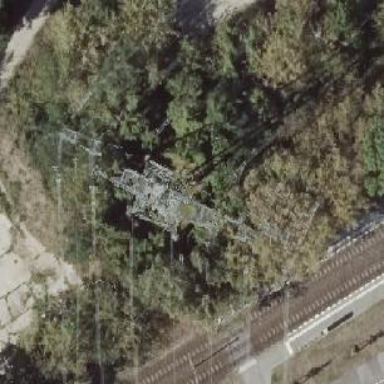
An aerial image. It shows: Lattice structure tower used for power transmission.